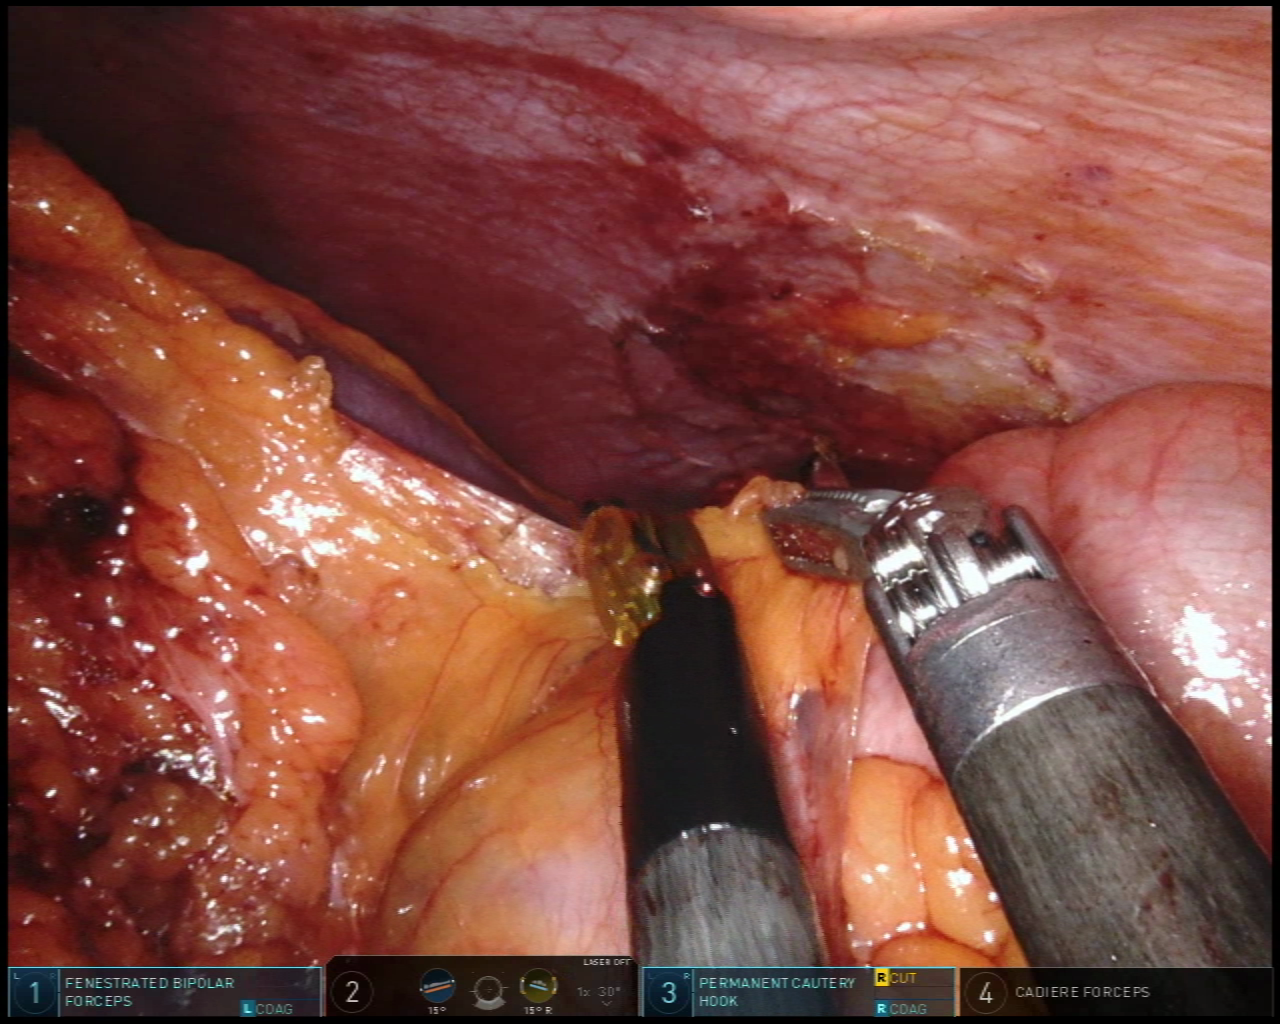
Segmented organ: spleen
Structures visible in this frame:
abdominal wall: yes
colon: yes
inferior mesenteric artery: no
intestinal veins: no
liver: no
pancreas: no
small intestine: no
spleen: yes
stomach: no
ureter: no
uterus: no
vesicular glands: no